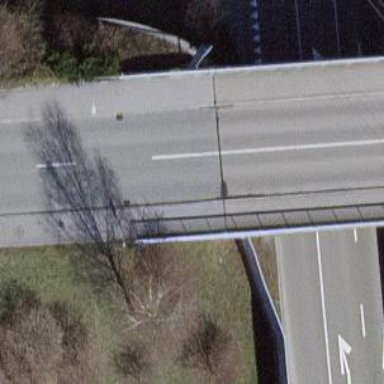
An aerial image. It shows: Tertiary road with asphalt surface running over bridge. There are separate sidewalks on both sides of the road.